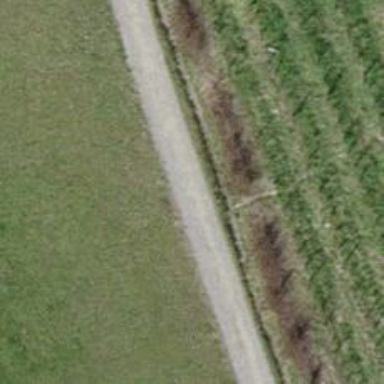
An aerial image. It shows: Track with compacted grade3 surface.